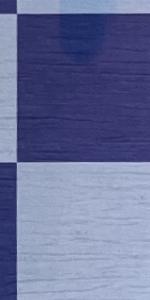
Label: Empty